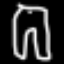
Label: pants